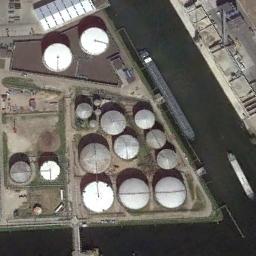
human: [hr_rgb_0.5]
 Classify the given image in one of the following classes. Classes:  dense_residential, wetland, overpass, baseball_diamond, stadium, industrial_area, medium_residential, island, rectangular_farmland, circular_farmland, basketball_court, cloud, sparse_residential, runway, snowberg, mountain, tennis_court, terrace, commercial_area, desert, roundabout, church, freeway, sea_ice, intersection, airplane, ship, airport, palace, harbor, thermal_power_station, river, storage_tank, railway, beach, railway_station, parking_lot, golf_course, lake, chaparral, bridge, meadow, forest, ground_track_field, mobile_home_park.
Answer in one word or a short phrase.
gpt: storage_tank